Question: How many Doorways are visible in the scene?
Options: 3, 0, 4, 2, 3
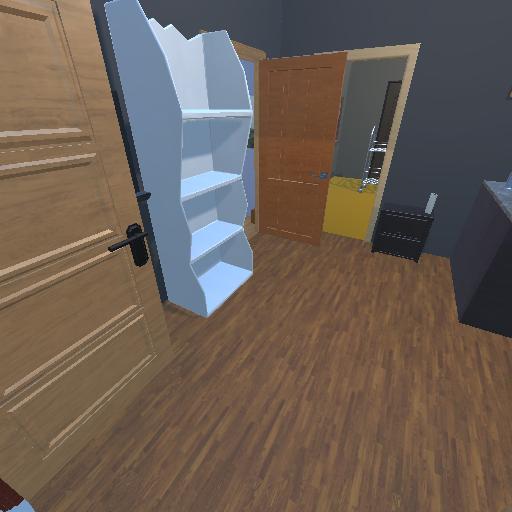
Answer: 3